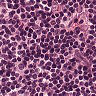
Metastatic tissue present: no